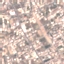
Land use / land cover: Residential